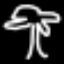
Label: palm tree